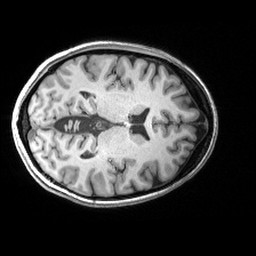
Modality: T1w
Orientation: axial
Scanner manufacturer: siemens
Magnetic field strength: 3 T
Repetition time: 2.53 s
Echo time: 0.00299 s